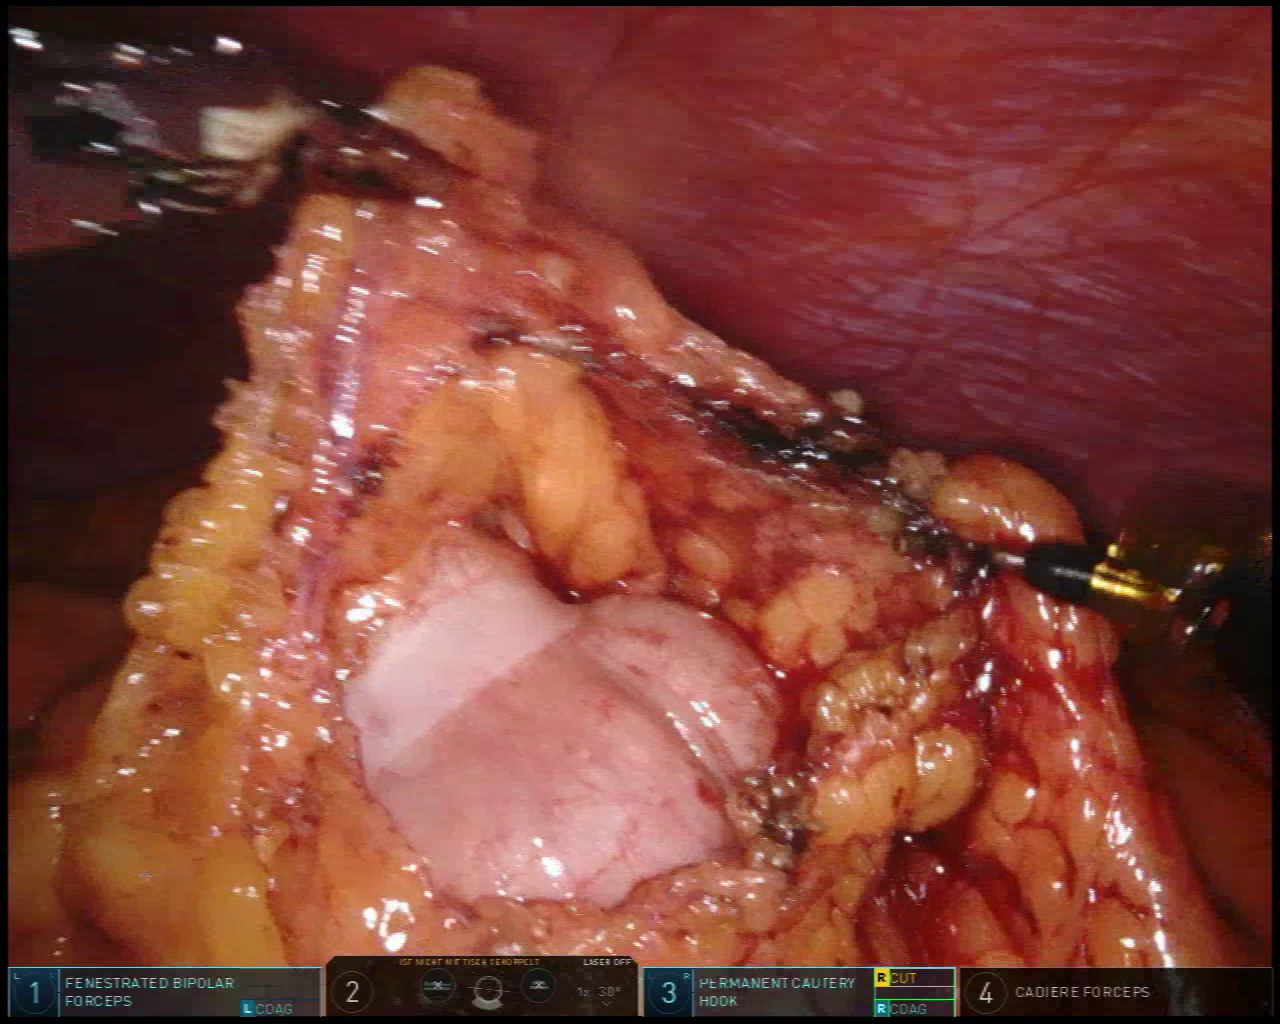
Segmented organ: abdominal_wall
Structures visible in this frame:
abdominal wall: yes
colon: yes
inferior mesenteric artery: no
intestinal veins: no
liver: no
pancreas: no
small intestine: no
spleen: no
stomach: no
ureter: no
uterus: no
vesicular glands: no